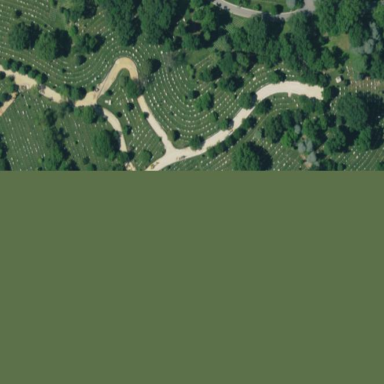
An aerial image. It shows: Sector in the cemetery.